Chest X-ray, AP view. Patient: 52 years old, sex M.
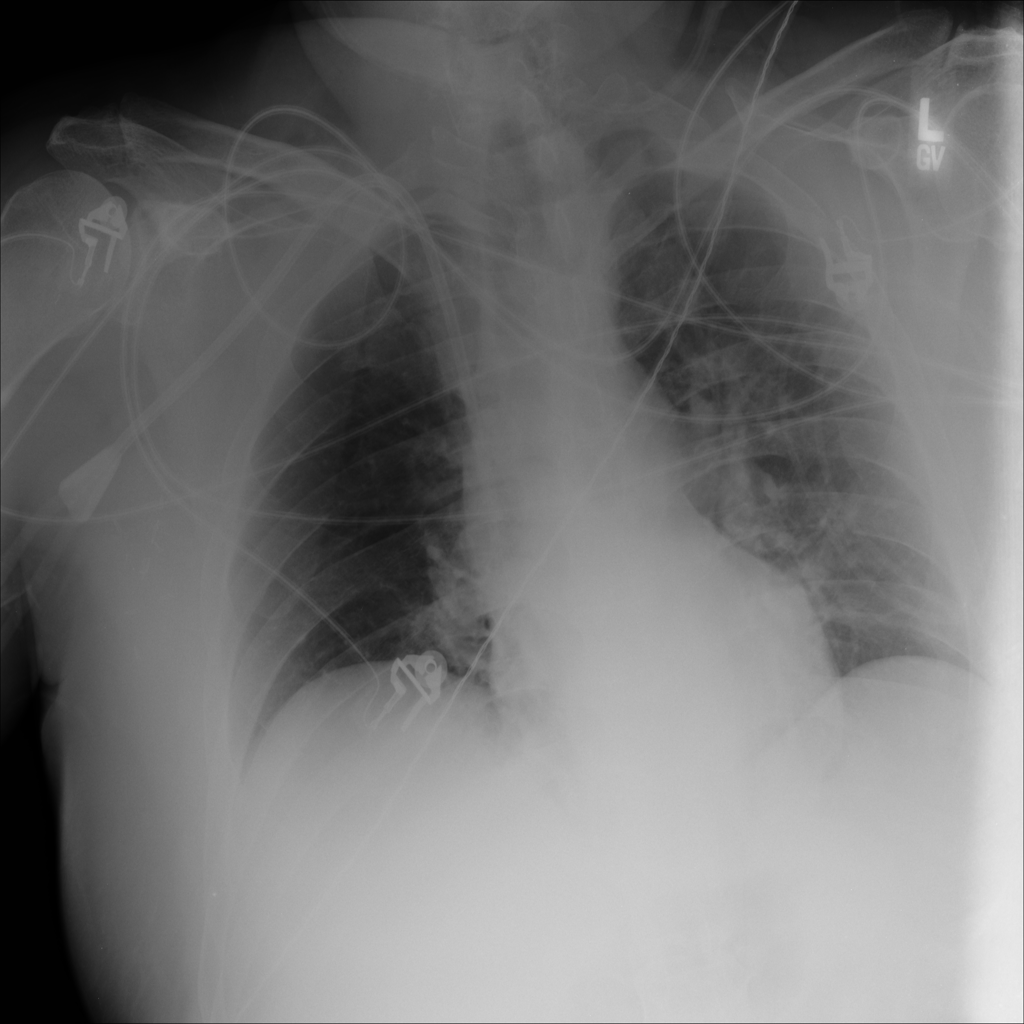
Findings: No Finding